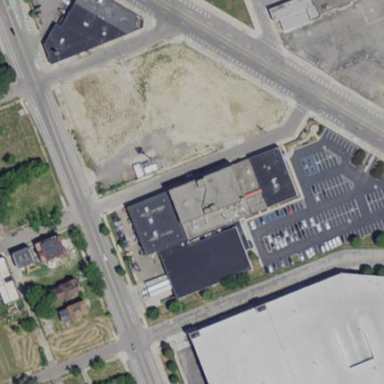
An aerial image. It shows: Commercial building.